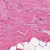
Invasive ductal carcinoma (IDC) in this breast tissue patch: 0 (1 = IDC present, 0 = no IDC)